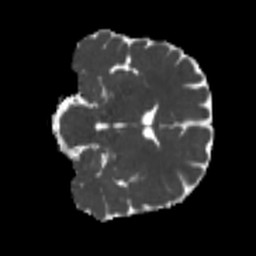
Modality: MD
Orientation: coronal
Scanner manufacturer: siemens
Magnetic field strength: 3 T
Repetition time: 4 s
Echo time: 0.0594 s